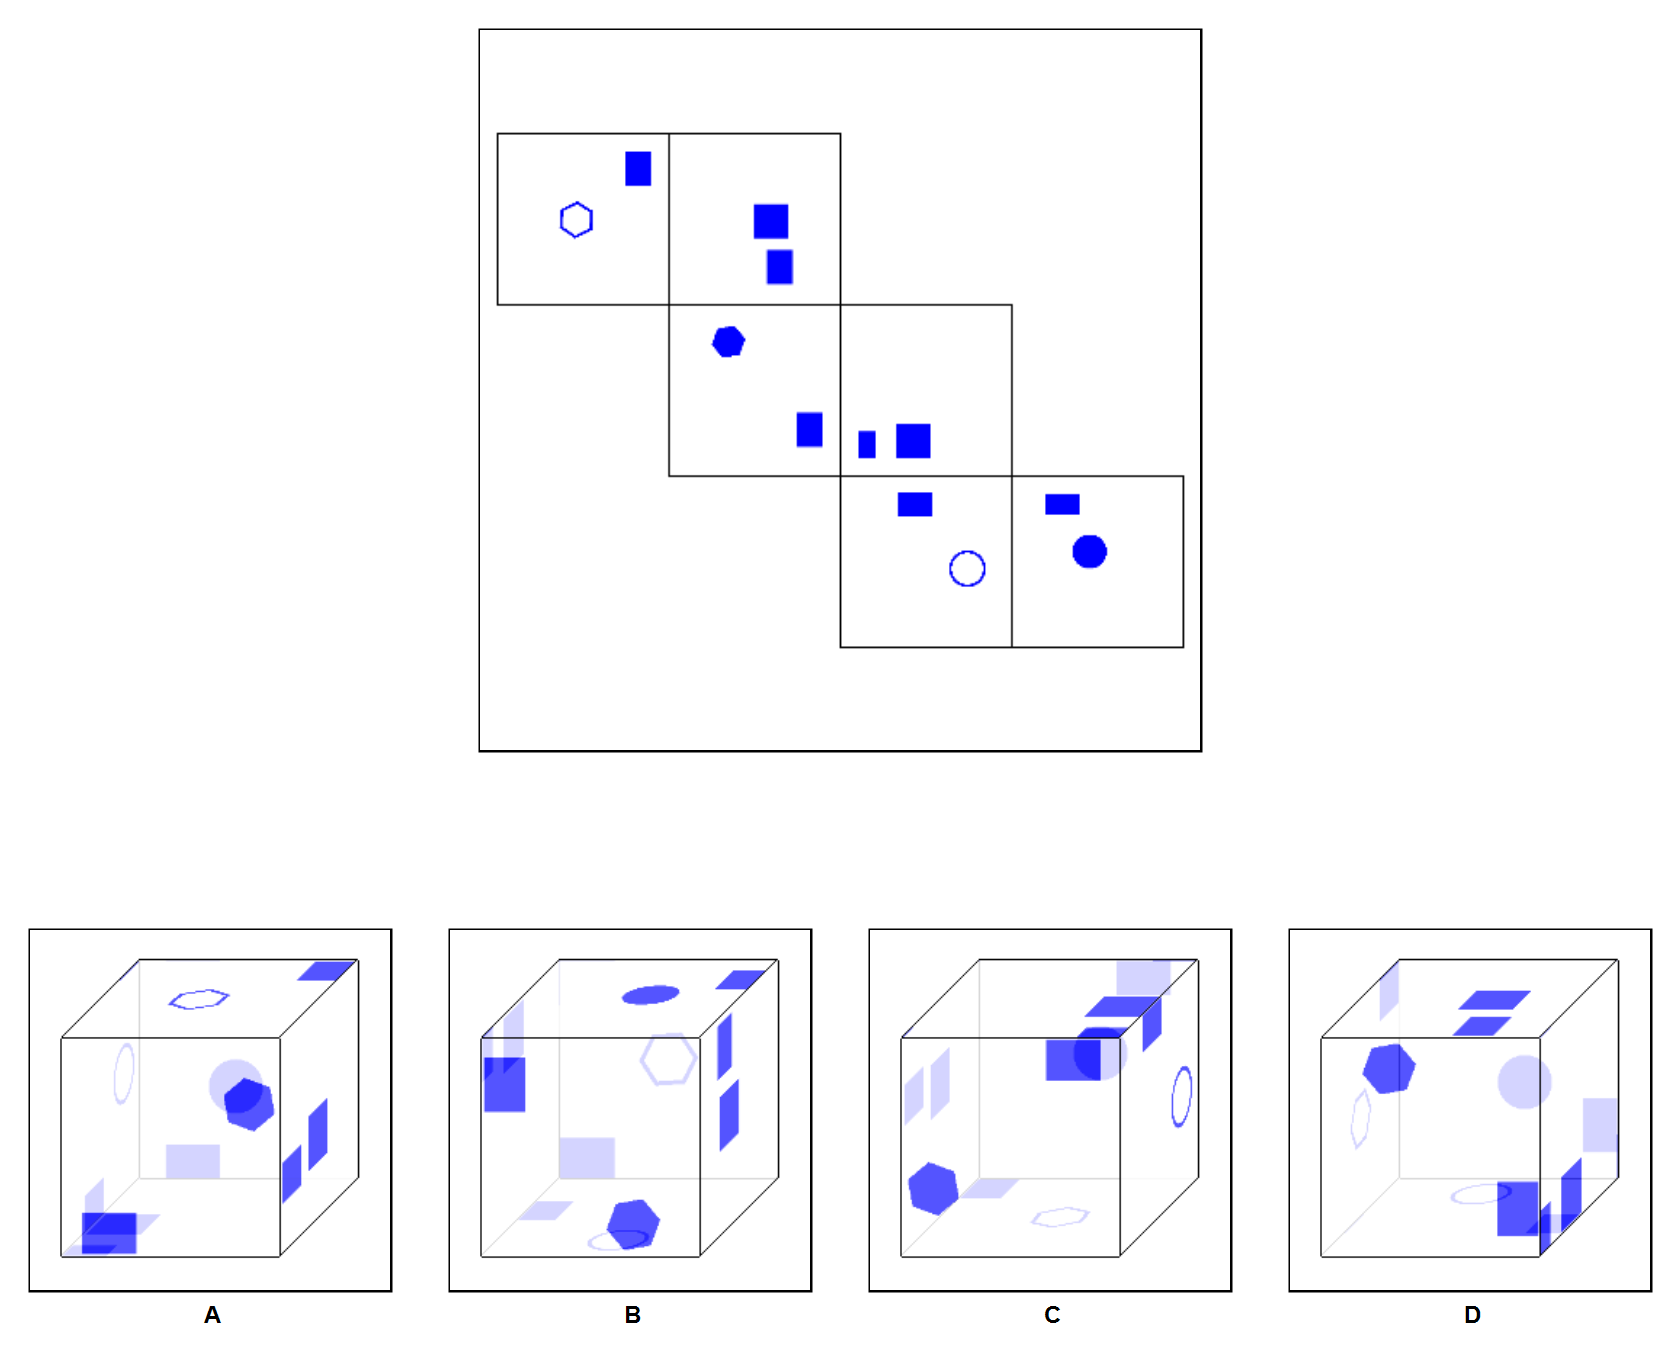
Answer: B